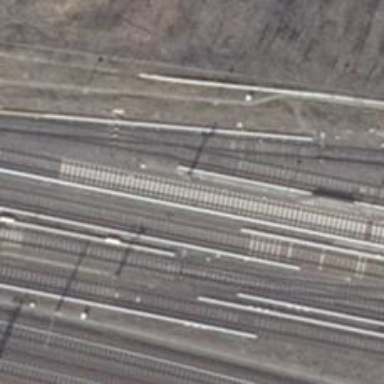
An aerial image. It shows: Railway signal.